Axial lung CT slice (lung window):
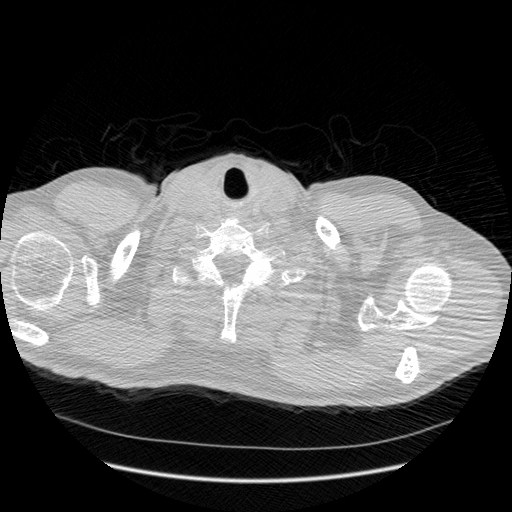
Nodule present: no